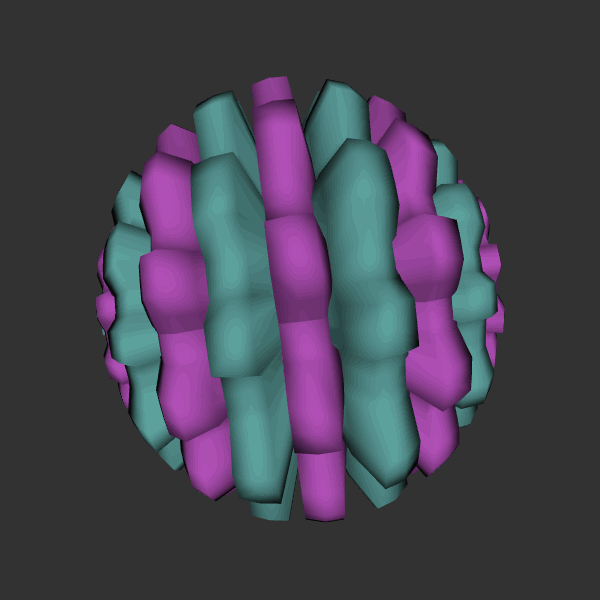
Background: dark